Question: What is the app's icon that appears to the right of the menu bar called?(like the twitter one)
When you press it, it's usually a drop down menu..
I want to implement a similar one in my mac app.. any help where can i start?

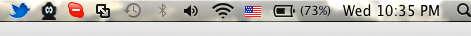
Answer: The menu icon is a status item, represented by the <URL> and its answers for more info.